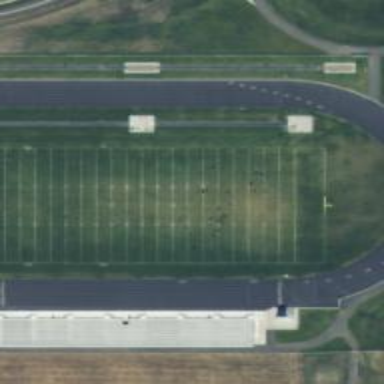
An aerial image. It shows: Pitch for American football.